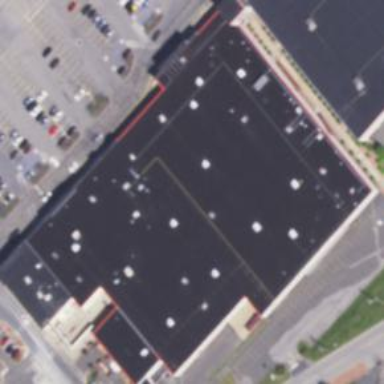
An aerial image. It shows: Mall building.